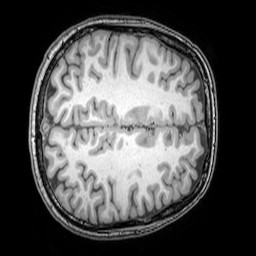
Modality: T1w
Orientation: axial
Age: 23
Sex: female
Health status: healthy
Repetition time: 0.081 s
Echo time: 0.037 s